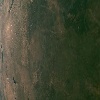
Label: land